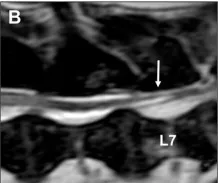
Extended. (B) The conus medullaris (arrow) is displaced in a cranial direction when the hips are extended and terminates now halfway the L7 vertebral body.
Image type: radiology (mri)